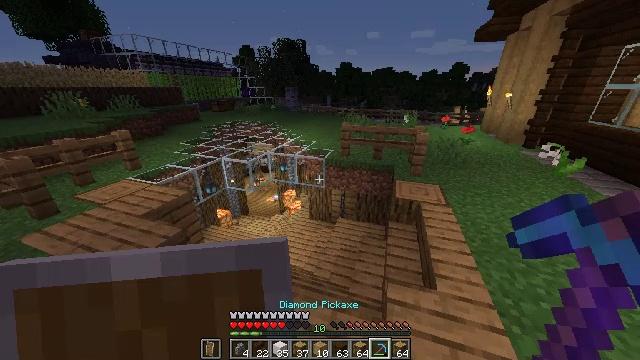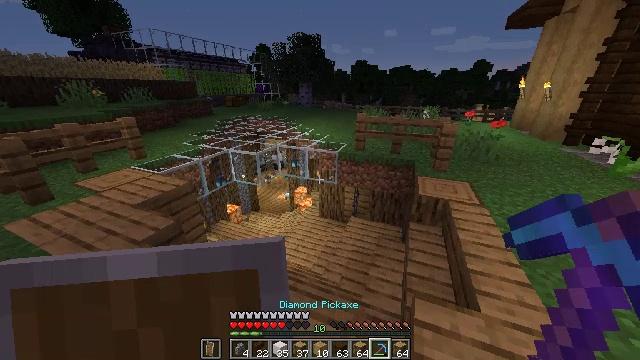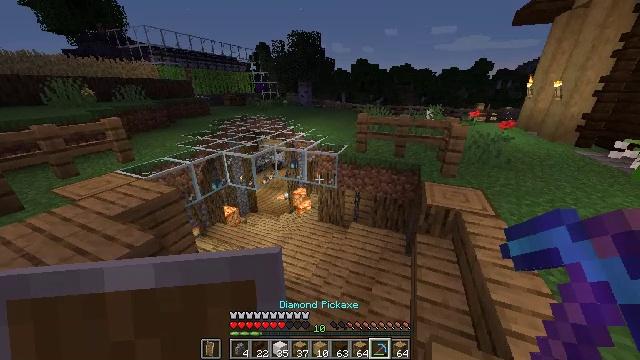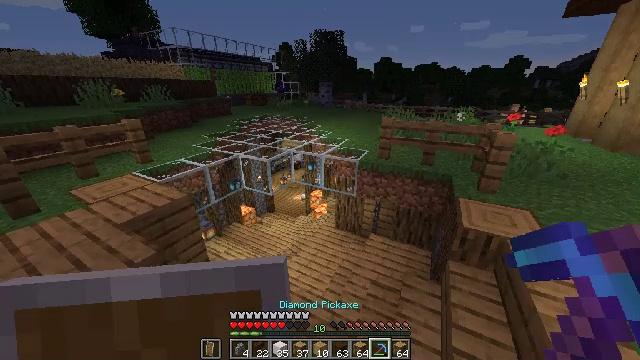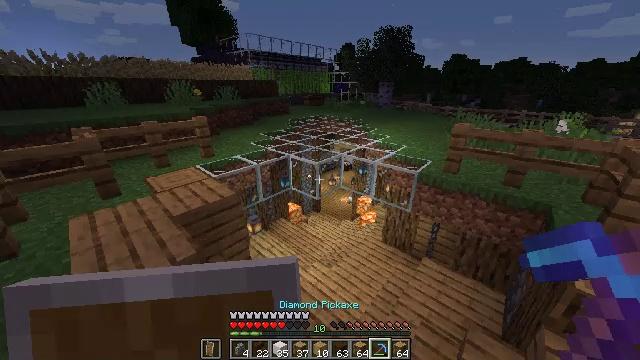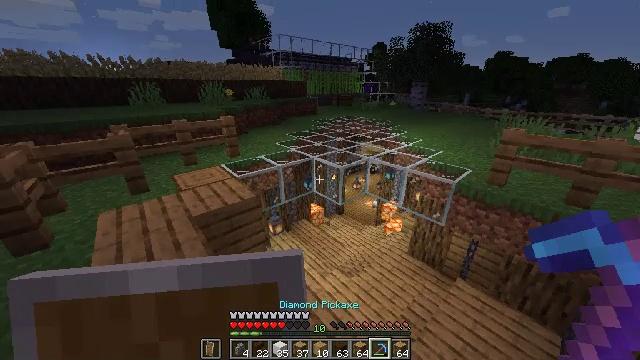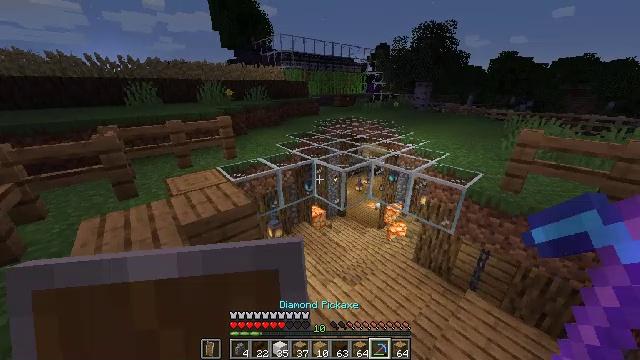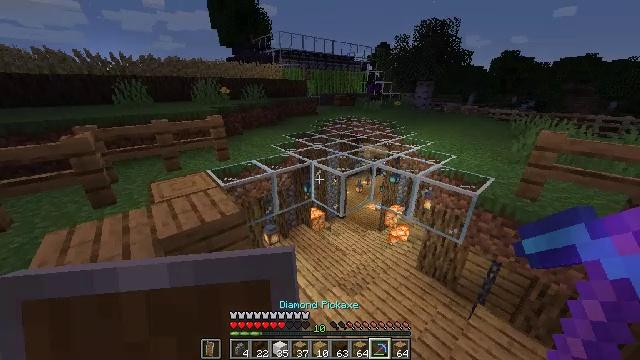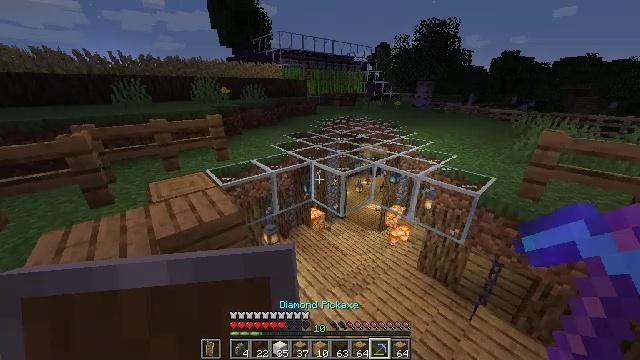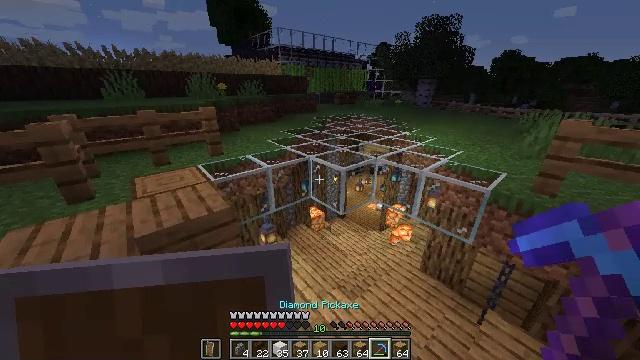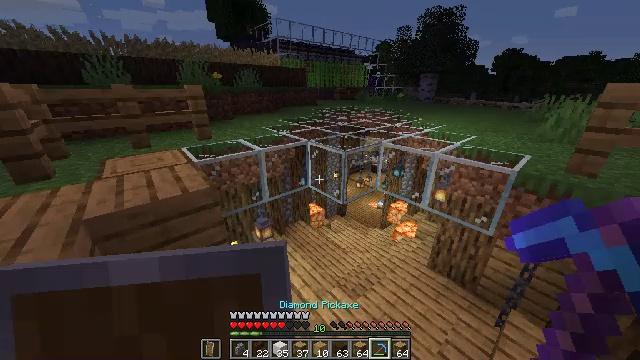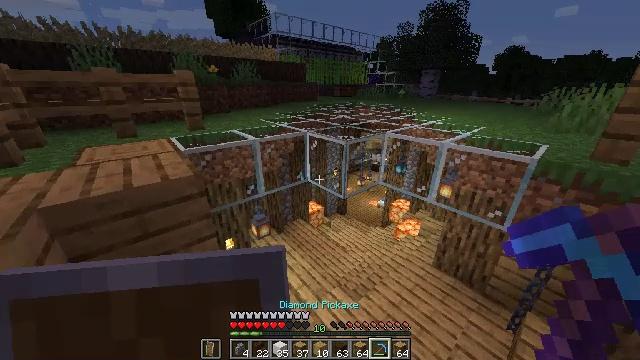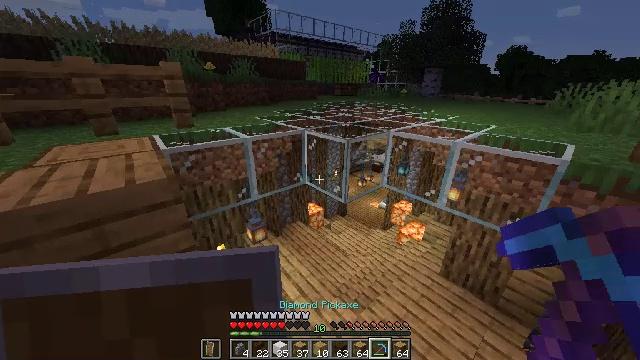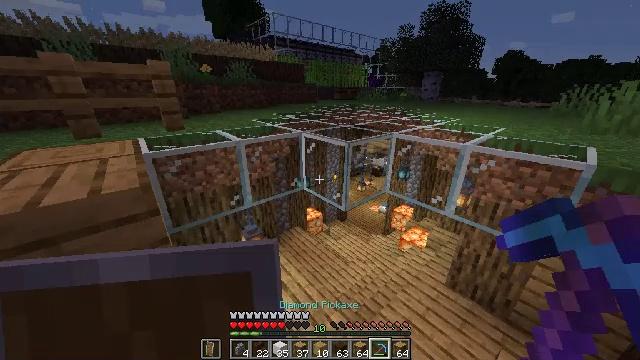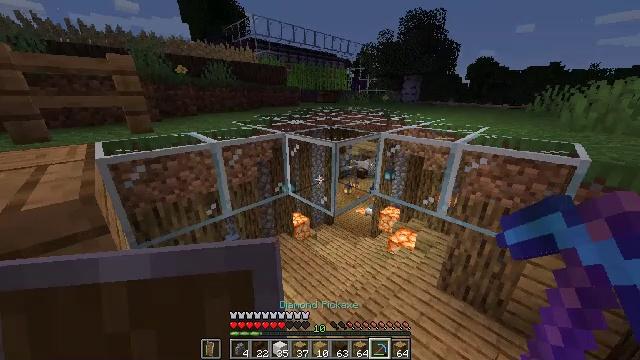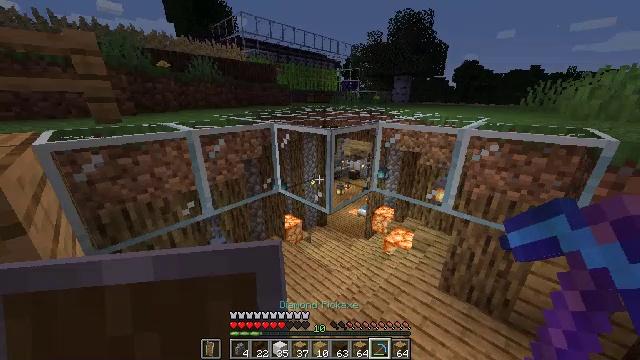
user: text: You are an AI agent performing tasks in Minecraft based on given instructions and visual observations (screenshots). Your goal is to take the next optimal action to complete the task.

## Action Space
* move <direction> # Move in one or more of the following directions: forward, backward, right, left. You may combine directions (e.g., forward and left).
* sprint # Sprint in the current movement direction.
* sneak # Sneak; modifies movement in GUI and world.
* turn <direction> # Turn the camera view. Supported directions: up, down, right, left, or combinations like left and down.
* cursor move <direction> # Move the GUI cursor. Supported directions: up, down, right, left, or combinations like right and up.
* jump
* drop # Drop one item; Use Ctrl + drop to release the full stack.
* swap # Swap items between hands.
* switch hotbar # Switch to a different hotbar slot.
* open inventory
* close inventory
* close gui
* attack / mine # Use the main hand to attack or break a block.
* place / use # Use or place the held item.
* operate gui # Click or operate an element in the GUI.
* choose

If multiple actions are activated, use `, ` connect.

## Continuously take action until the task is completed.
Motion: motion action
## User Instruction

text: Mine the light blue bed for reuse.
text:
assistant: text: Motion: move forward, turn left
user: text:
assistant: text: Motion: move forward
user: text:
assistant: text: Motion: move forward, turn left
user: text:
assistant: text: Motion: move forward, turn left
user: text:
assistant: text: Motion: move forward, turn left
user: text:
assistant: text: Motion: move forward
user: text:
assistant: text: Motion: move forward
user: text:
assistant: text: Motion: move forward
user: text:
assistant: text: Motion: move forward
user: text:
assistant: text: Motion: move forward
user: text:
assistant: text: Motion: move forward
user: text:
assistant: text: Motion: move forward
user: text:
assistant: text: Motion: move forward
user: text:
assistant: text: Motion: move forward, turn right and up
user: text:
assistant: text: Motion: move forward, turn right
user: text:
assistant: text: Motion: move forward
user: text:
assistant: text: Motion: move forward
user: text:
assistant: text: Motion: move forward
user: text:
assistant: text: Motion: move forward and move right
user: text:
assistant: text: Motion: move forward and move right
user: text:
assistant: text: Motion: move forward and move right
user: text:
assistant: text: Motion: move forward and move right
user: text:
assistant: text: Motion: move forward and move right
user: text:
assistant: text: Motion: move forward
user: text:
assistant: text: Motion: move forward
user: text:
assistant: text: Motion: move forward
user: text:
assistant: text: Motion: move forward
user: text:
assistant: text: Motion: move forward
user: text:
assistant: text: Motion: move forward
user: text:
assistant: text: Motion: move forward